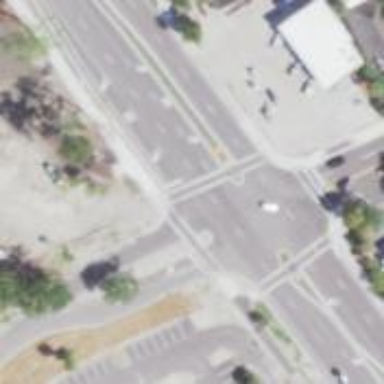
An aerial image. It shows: Crossing road.